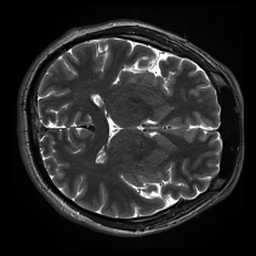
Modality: inplaneT2
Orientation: axial
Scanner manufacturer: siemens
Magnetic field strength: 3 T
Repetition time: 11 s
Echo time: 0.059 s